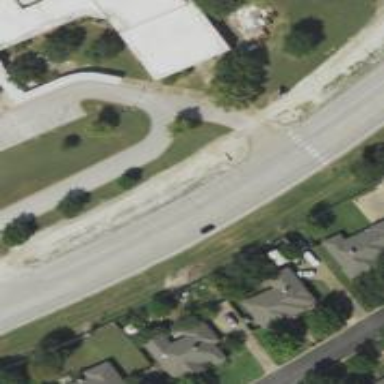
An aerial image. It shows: Driveway leading to service road.